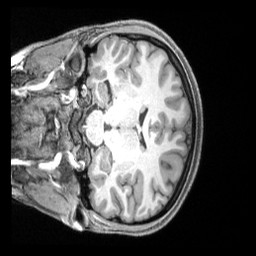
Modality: T1w
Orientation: coronal
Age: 29
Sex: female
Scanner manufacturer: siemens
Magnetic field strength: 3 T
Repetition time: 2.4 s
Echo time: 0.00228 s